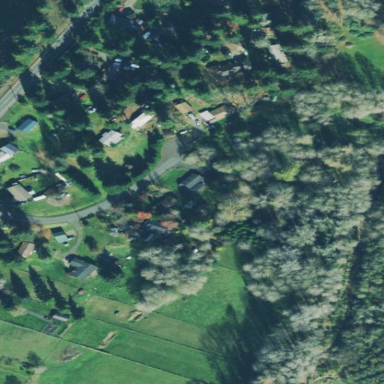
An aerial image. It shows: Rural residential area.